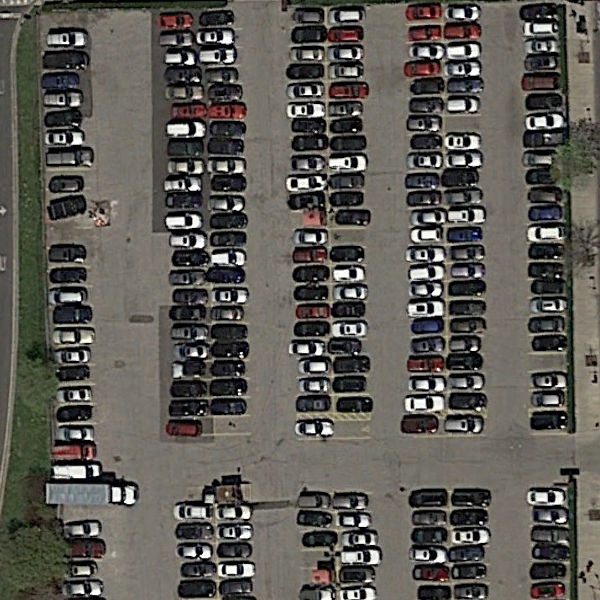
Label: Parking